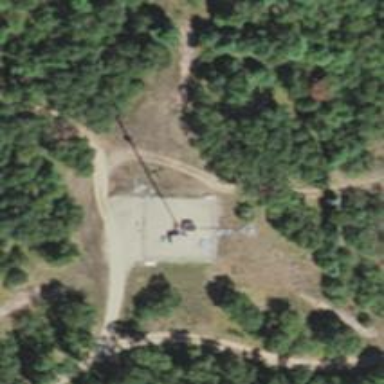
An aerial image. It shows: Communication mast tower.